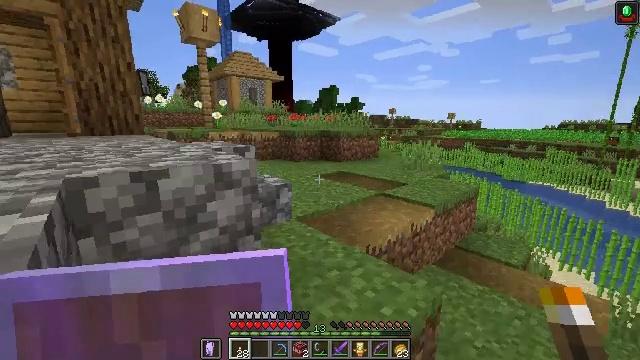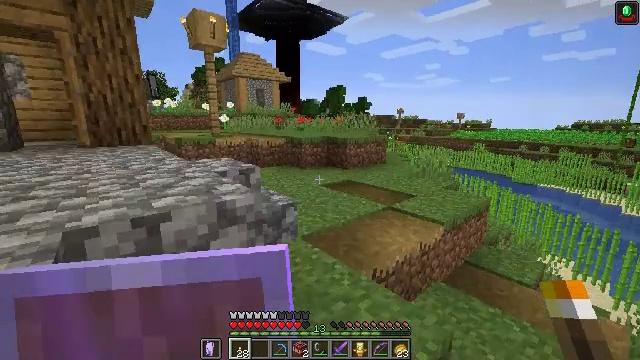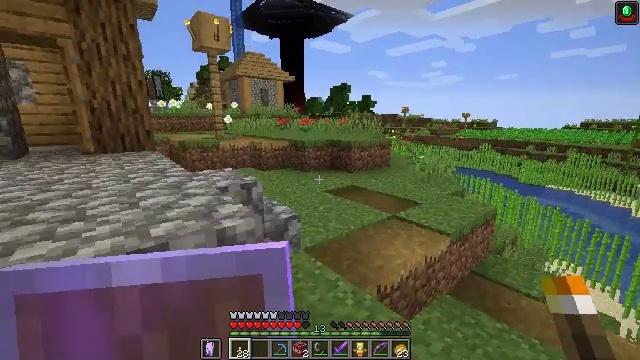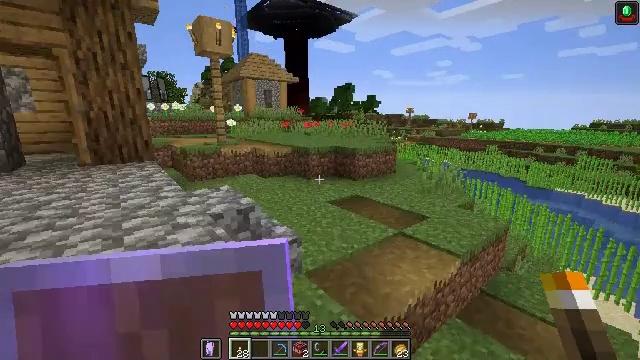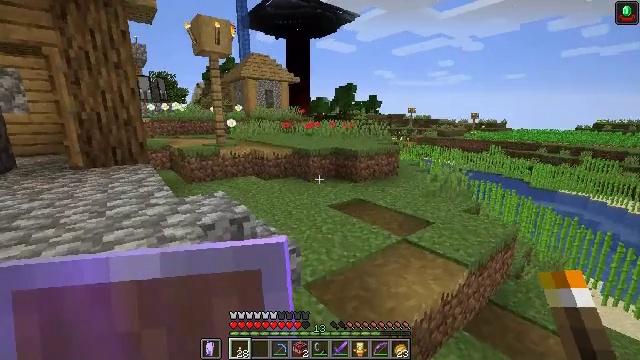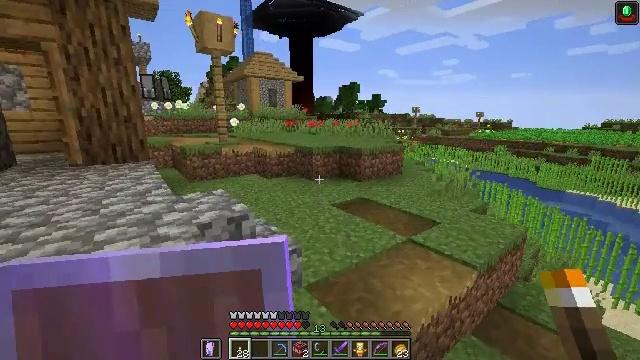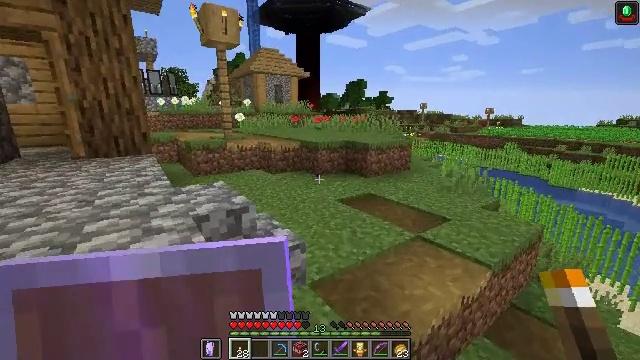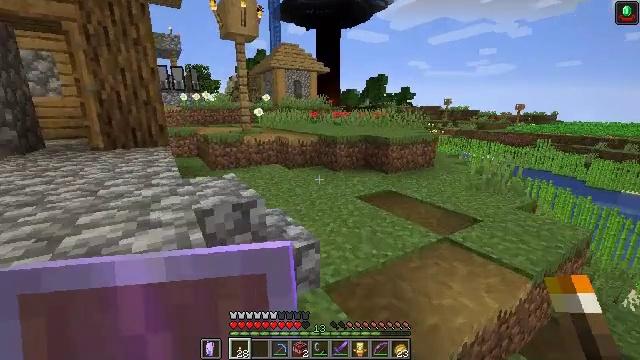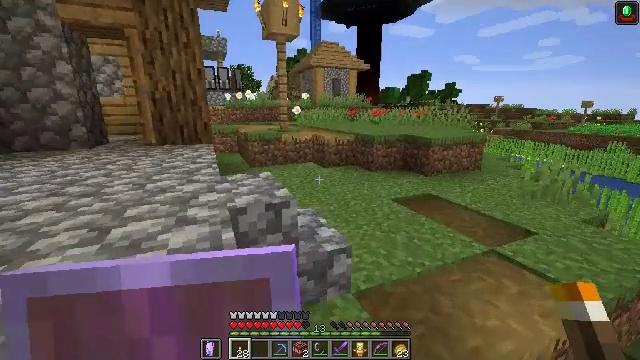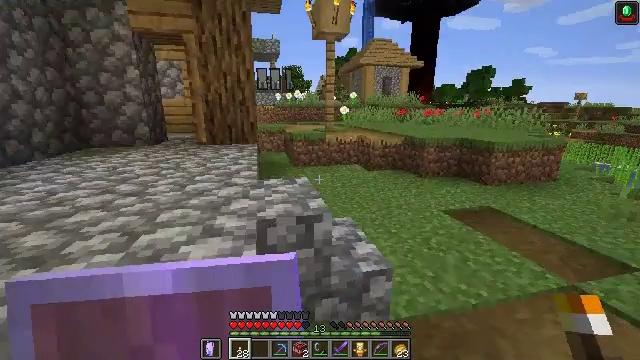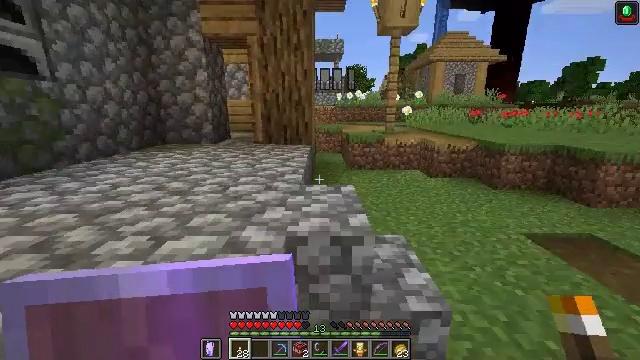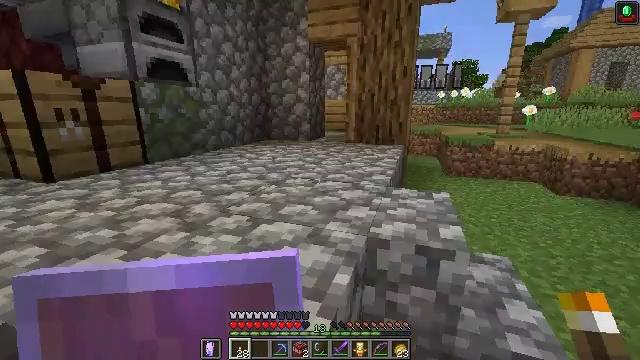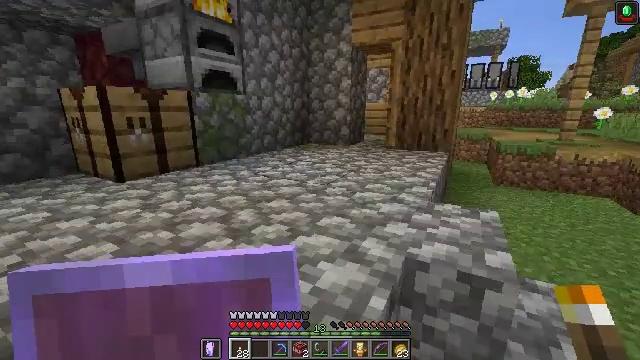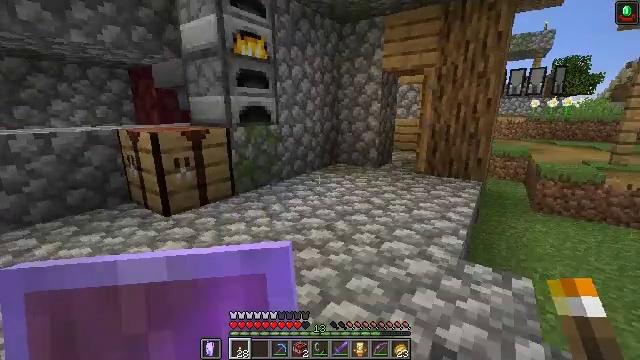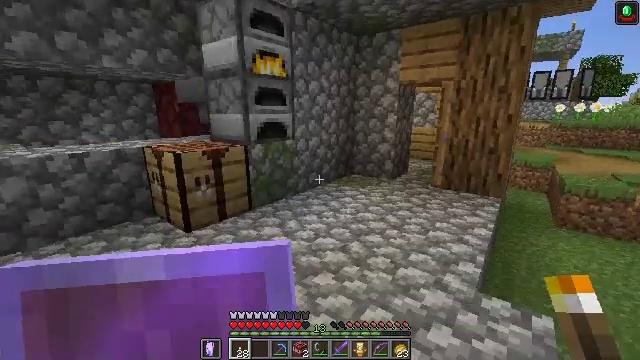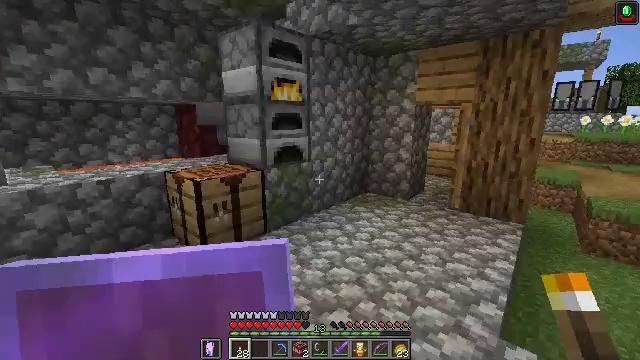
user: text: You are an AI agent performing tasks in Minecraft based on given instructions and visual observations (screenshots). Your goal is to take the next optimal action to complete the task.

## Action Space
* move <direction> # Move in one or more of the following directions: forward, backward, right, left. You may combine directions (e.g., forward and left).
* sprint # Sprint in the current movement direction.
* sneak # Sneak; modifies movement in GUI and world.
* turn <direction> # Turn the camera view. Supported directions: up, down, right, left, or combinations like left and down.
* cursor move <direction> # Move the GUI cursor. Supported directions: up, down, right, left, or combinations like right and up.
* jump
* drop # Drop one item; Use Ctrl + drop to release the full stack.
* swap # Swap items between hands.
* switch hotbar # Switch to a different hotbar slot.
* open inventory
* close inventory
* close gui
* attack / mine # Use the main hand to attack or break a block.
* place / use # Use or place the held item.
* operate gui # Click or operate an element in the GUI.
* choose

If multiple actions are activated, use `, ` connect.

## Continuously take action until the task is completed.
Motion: motion action
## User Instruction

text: Interact with the furnace to make netherite scrap.
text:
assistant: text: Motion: move forward, turn left, jump
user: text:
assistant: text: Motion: move forward, jump
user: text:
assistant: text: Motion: move forward, jump
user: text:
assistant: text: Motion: move forward, jump
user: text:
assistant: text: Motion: move forward
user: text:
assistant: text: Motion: move forward, turn left
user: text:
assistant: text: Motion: move forward, turn left
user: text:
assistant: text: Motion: move forward, turn left
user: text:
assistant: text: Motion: move forward, turn left
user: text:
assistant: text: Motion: move forward, turn left
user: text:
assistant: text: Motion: move forward, turn left
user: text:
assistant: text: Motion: move forward, turn left, jump
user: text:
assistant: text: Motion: move forward, turn left, jump
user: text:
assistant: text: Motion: move forward, turn left, jump
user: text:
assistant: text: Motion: move forward, turn left and up
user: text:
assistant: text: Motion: move forward, turn left and up
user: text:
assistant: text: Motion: move forward, turn left and up
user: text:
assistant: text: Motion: move forward, turn left and up
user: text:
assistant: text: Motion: move forward and move right, turn left and up
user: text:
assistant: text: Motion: move forward and move right, turn left and up
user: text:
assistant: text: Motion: move forward and move right, turn left and up
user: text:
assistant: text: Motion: move forward and move right, turn left and up
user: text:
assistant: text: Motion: move forward and move right, turn left and up
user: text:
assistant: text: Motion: move forward
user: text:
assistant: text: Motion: move forward
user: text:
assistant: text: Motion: move forward
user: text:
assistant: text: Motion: turn right and up
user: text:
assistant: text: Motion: turn right
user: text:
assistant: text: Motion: turn right
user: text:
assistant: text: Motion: turn right